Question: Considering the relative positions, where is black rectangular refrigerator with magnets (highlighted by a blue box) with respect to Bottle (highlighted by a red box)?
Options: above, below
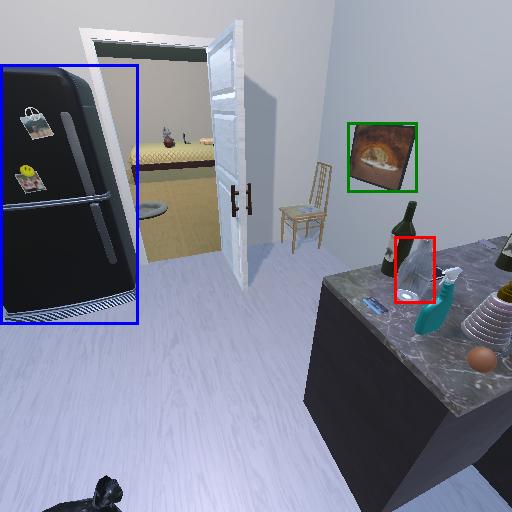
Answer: above